Question: I have a project that isn't too huge, it has maybe 6-7 different class files and 5 view controllers. However when I try to open the Main.storyboard, Xcode 6 freezes and lags. I'm running an Intel i7 4770k and gtx 780, so my computer should be able to handle something as simple as this. I can open all the class files and everything else fine.
Here is an image of the problem

I get "Application not responding", and I can open the storyboard on other projects.
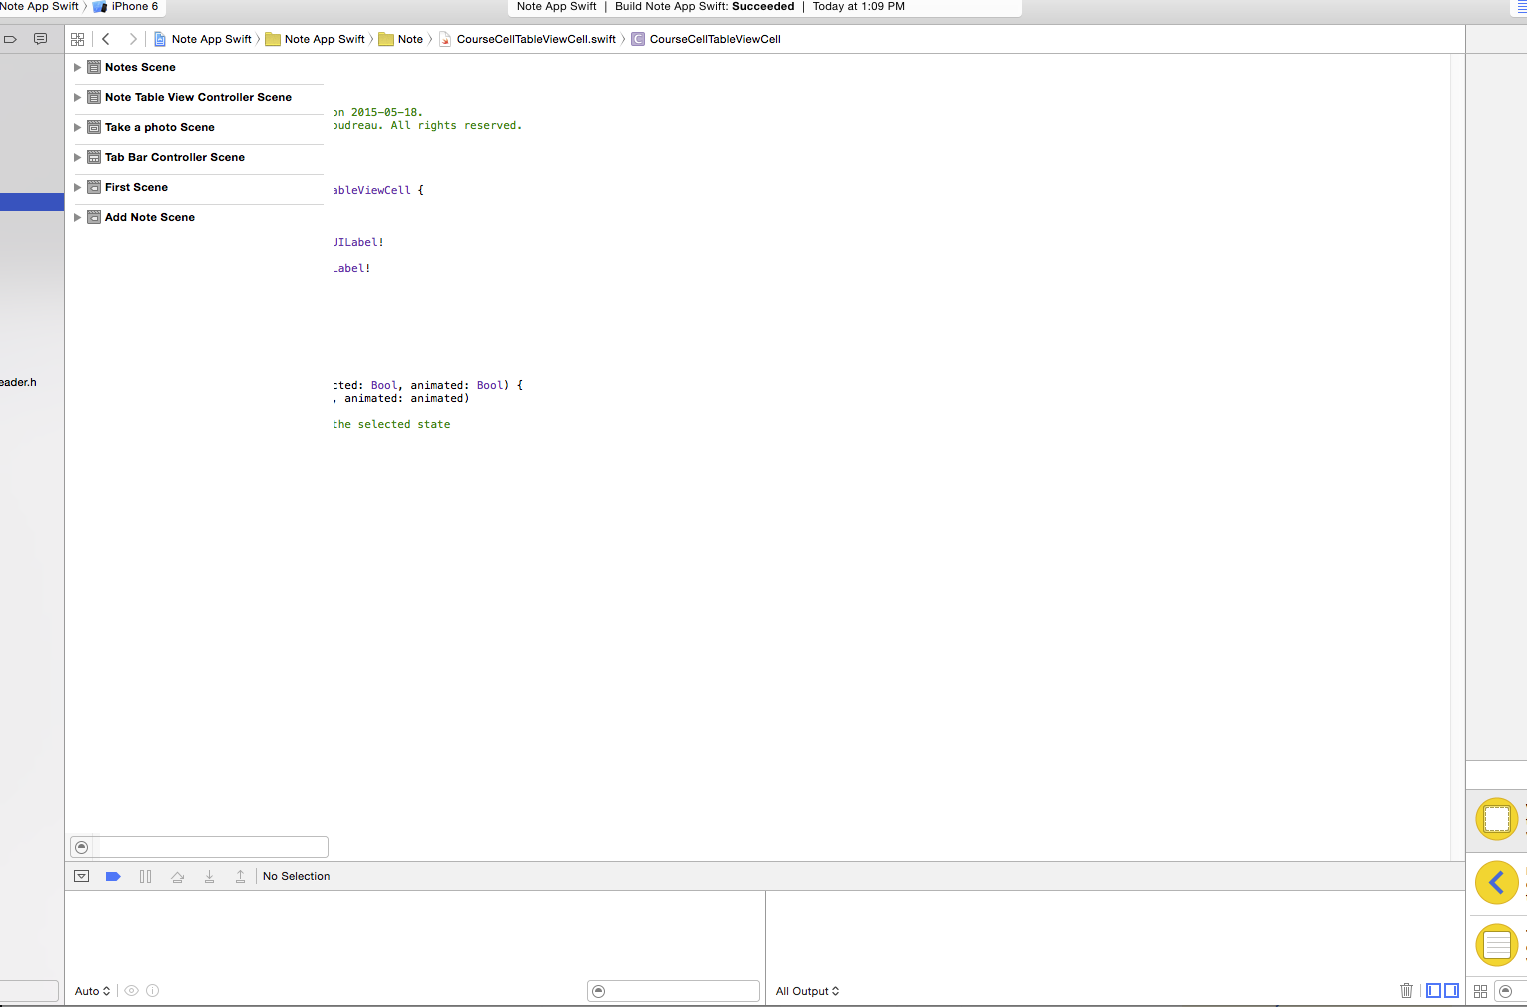
Answer: This is a quite common problem that occurs every once in a while in Xcode.
You should try the following: (each may solve it)
- 'cmd''shift''k'- 'cmd''alt''esc'- -
Hope that helps :)